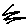
Label: zigzag